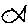
Label: fish